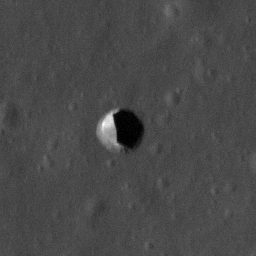
Pit: Highland 2
Host crater: Highland
Host type: highland
Lunar coordinates: latitude 41.156, longitude 18.821